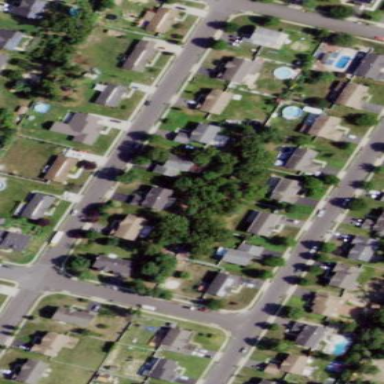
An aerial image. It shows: Sidewalk.